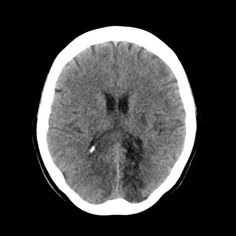
Label: notumor